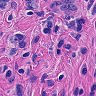
Metastatic tissue present: yes